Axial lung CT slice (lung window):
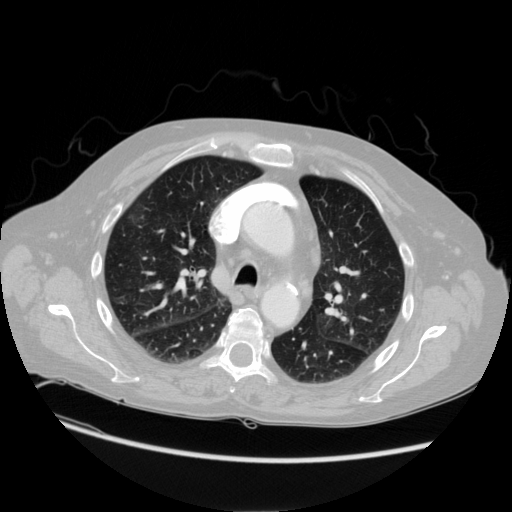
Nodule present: no